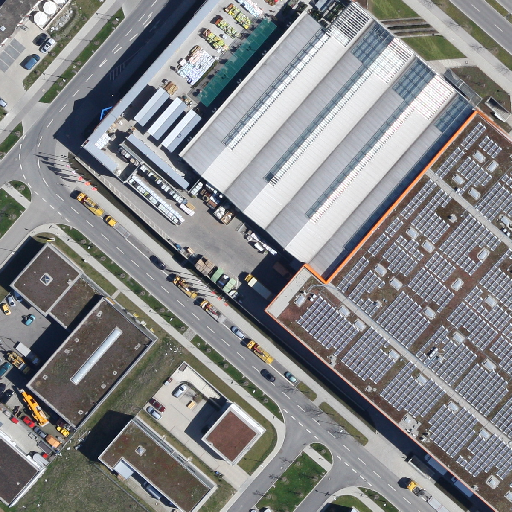
Referring expression: heavy-duty vehicle in the parking area